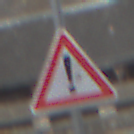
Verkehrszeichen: Gefahrenstelle
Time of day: MorningAfternoon
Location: Outdoor (Suburban)
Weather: PartlyCloudy
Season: NotSpecified
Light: Natural